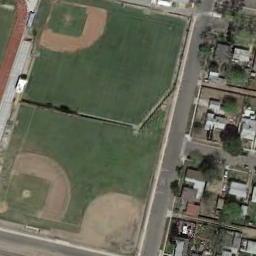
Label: baseball_diamond